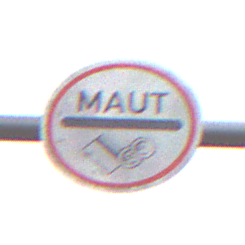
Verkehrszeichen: MautflichtigeStrecke
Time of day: Midday
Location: Outdoor (RoadRail)
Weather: Overcast
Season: NotSpecified
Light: Natural